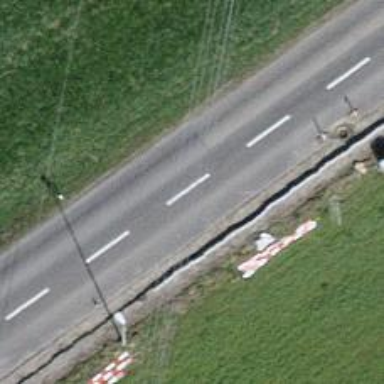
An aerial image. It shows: Secondary road.